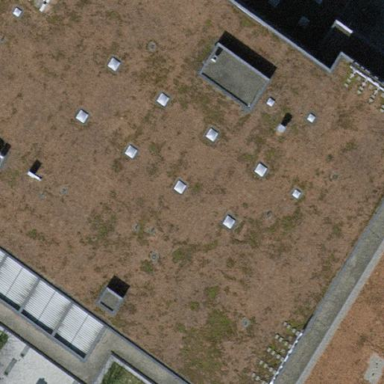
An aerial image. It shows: Office building.